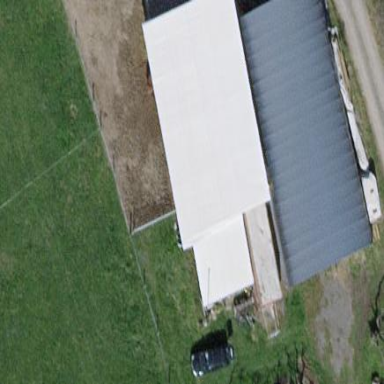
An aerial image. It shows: Farm auxiliary building.